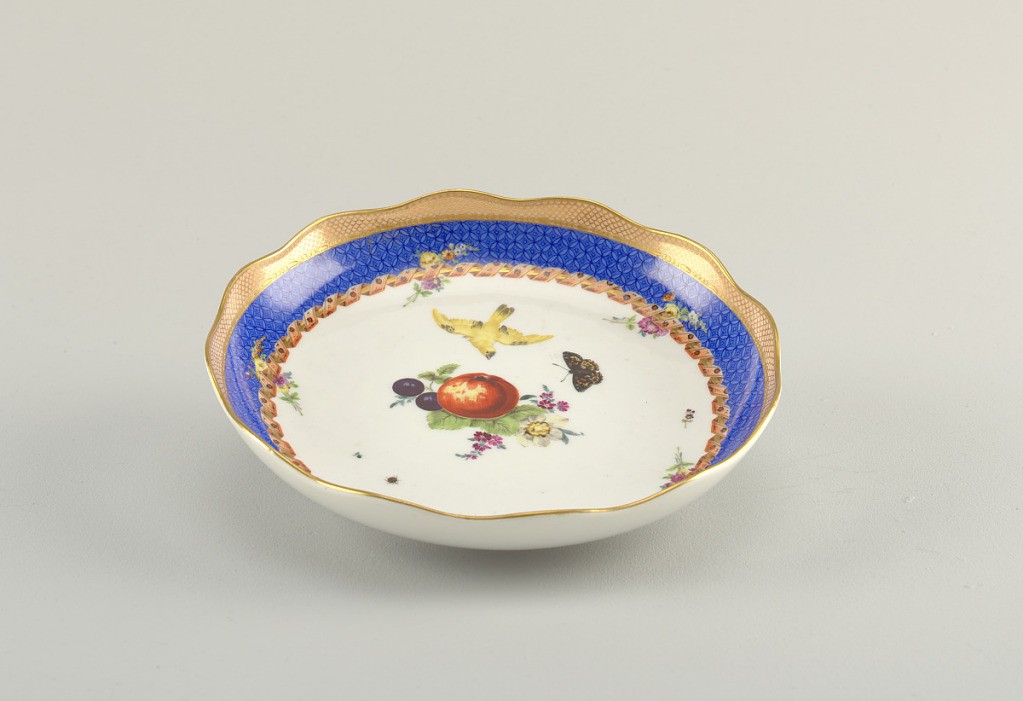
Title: Dish
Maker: Meissen Porcelain Manufactory, German, active from 1710 to the present
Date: late 18th–early 19th century
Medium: hard paste porcelain, vitreous enamel, gold
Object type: dish
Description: Circular: curved sides, scalloped edge. Edge gilded, with band of gold imbrication on pale coral ground, and gold bead-and-reel. Within, circular band of blue diapering on blue ground, and boguette of brown and pink about gold shaft, with recurring bouquets. Bottom white, with bird, butterfly, fruit, flowers and insect.